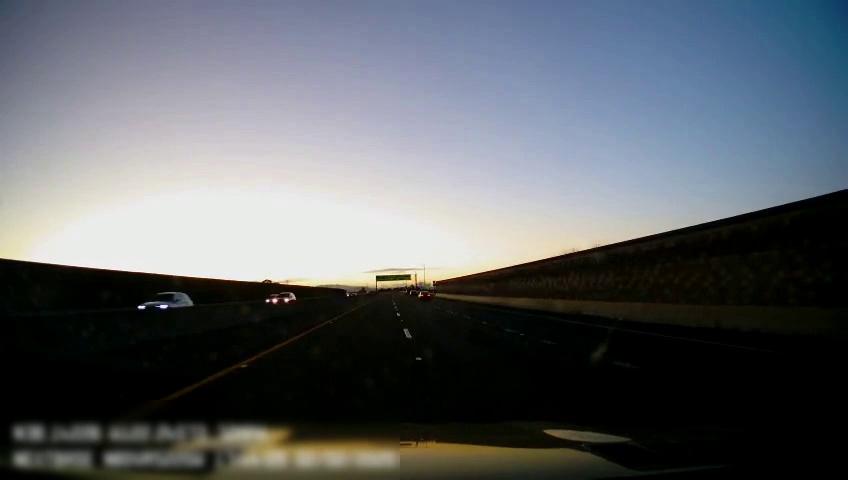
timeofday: Dusk/Dawn/Twilight
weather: Sunny
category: Drivable Space
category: Vehicles | Car
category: Vehicles | Car
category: Vehicles | SUV
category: Vehicles | Car
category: Lanes | Current Lane
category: Lanes | Current Lane
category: Lanes | Alternate Lane
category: Lanes | Alternate Lane